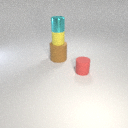
small yellow rubber cylinder above large brown rubber cylinder